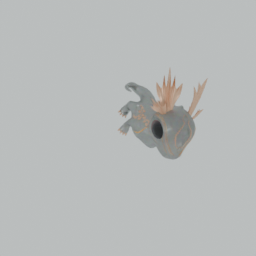
Label: animals